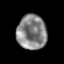
Tissue: prostate
Cell type: T cells
Senescence score: 0.3226
Nuclear area (px): 1015
Mean DAPI intensity: 132.416